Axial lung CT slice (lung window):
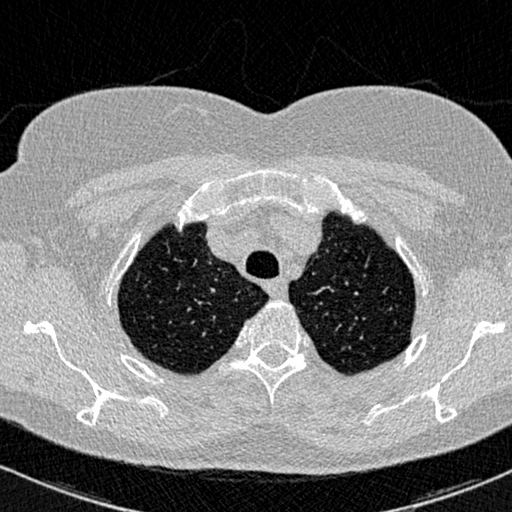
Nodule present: no